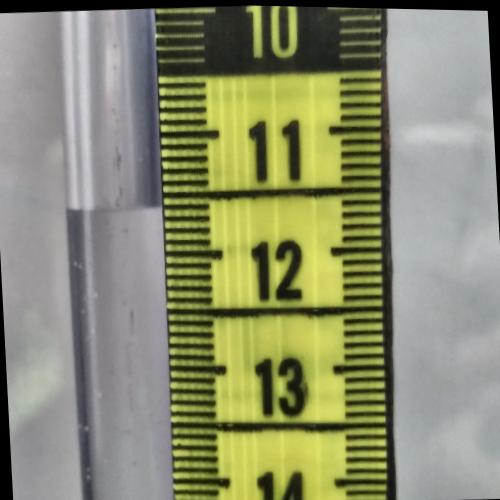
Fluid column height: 11.6 cm